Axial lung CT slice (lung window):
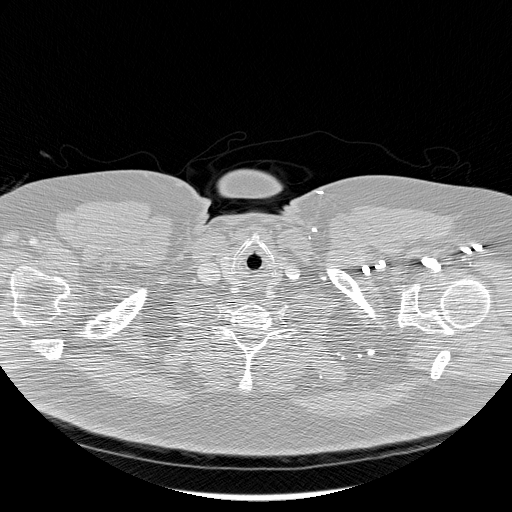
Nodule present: no